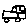
Label: car